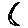
Label: moon